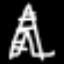
Label: The Eiffel Tower